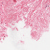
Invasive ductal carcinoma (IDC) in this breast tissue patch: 0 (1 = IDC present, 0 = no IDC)